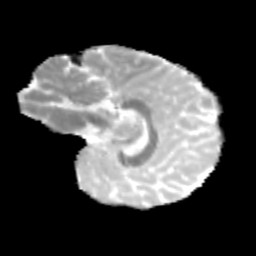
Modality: MD
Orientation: sagittal
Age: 10
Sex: female
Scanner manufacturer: siemens
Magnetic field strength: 3 T
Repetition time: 3.8 s
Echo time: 0.07 s